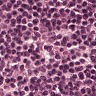
Metastatic tissue present: no